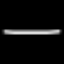
Label: line